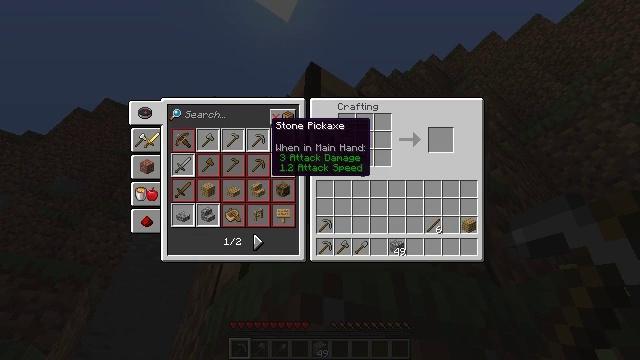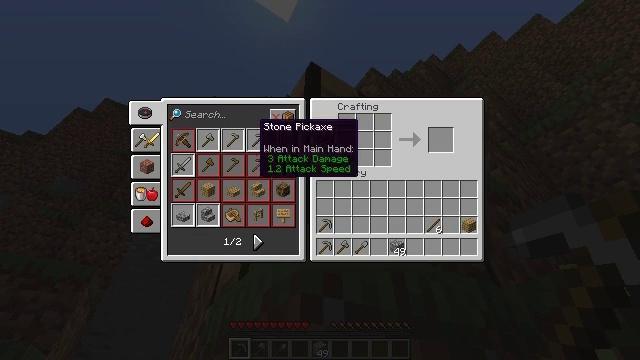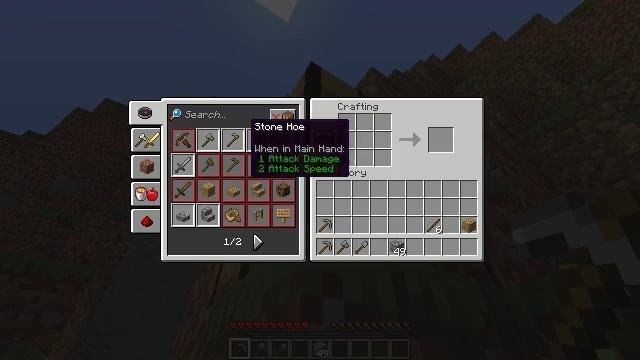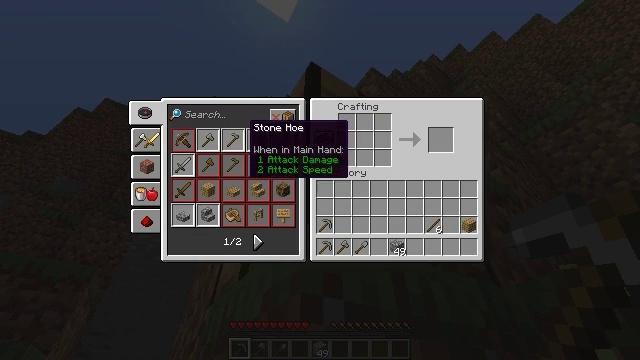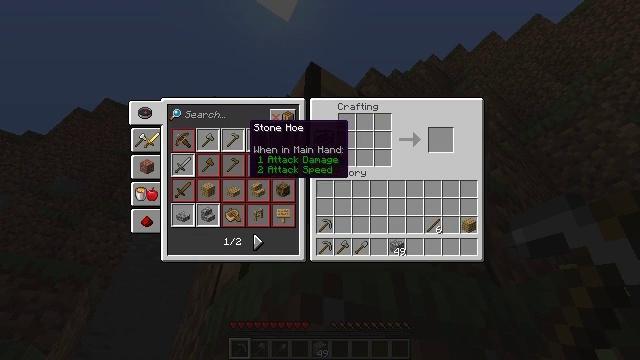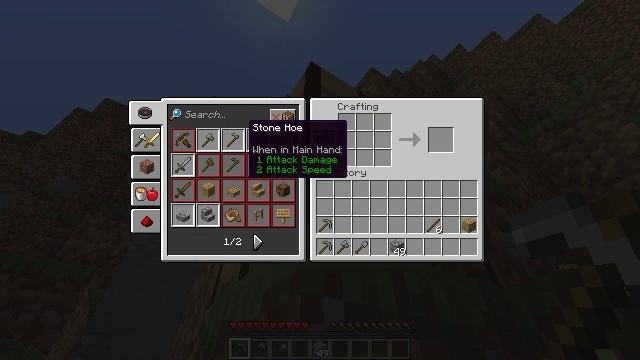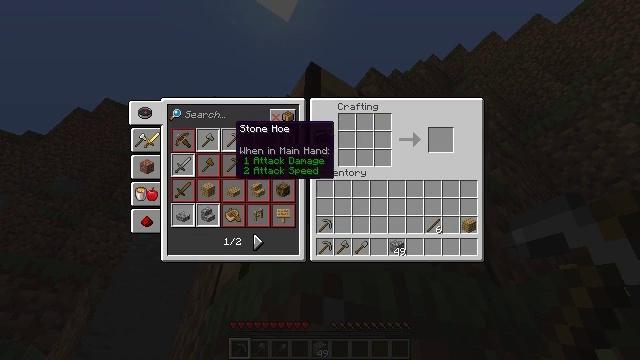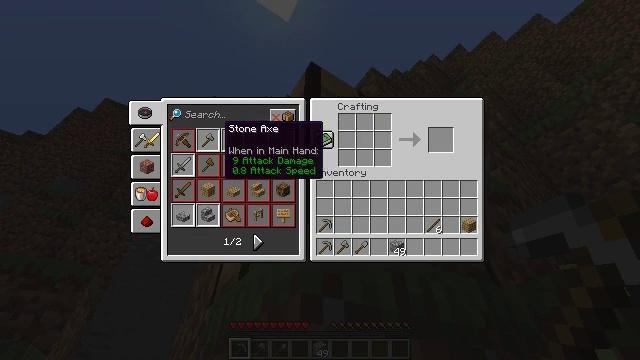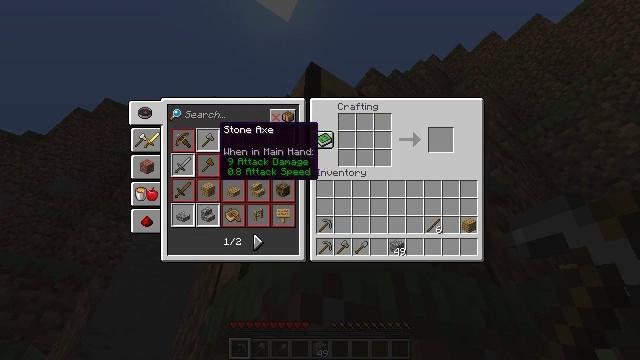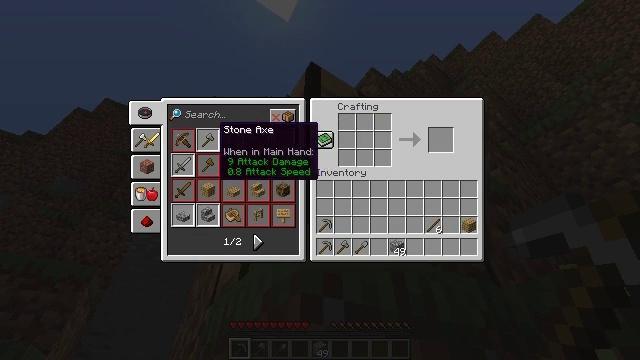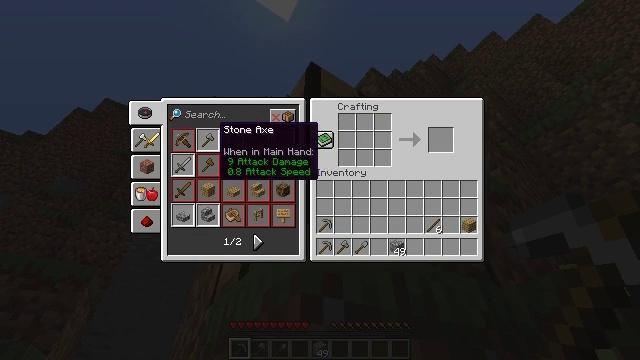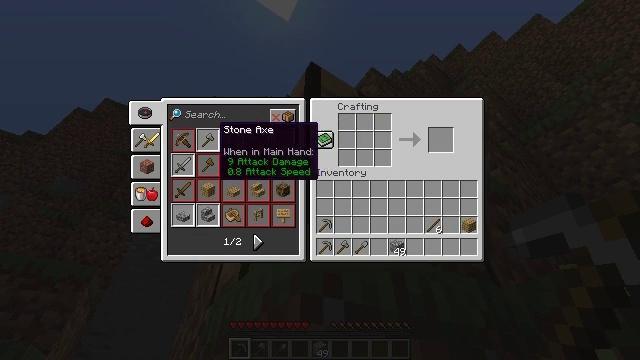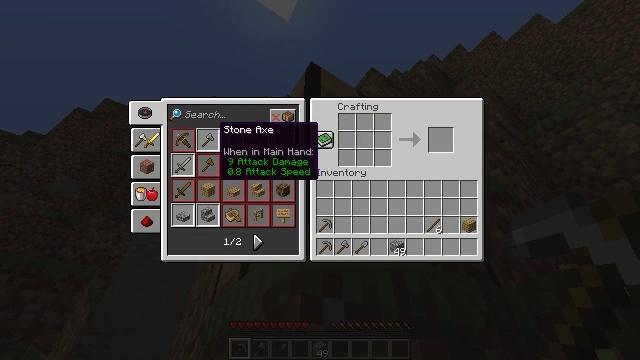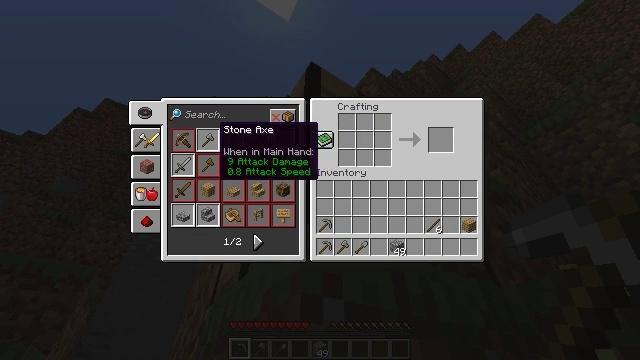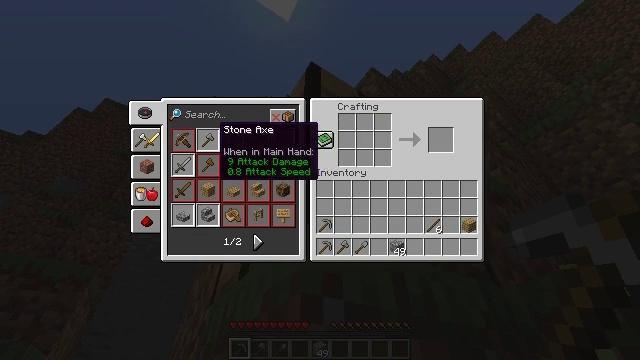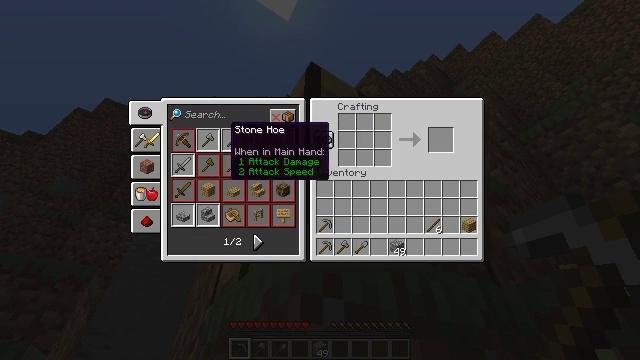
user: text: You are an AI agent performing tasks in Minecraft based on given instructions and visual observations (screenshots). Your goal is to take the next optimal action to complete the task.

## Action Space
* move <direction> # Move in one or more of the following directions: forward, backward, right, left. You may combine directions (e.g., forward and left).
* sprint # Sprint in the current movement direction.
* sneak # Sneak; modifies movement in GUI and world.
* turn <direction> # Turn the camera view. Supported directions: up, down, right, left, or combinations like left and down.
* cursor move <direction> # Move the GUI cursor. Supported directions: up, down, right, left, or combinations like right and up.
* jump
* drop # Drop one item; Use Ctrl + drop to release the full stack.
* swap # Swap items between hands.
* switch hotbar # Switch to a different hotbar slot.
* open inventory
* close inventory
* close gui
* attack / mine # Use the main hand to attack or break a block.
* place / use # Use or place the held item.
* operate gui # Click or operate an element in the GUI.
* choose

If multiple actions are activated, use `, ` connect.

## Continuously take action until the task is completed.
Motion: motion action
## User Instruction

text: Make the stone axe on the crafting table.
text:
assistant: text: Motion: cursor move left
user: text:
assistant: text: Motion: cursor move left
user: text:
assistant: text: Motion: no_op
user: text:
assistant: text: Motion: no_op
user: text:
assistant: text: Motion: no_op
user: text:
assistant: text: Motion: cursor move left
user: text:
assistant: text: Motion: cursor move left
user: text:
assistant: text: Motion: no_op
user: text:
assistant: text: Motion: no_op
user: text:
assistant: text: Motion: no_op
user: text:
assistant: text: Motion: no_op
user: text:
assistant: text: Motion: no_op
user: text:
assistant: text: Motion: operate gui
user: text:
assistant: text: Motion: operate gui
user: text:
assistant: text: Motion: cursor move right
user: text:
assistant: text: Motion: cursor move right
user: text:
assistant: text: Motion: cursor move right
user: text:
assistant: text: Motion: cursor move right
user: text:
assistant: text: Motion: cursor move right
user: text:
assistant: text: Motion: no_op
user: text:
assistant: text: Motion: no_op
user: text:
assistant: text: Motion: cursor move left
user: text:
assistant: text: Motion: cursor move left
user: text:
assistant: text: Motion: no_op
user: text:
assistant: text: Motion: no_op
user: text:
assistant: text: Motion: no_op
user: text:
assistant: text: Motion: cursor move right
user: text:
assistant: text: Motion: cursor move right
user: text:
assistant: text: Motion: no_op
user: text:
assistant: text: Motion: no_op